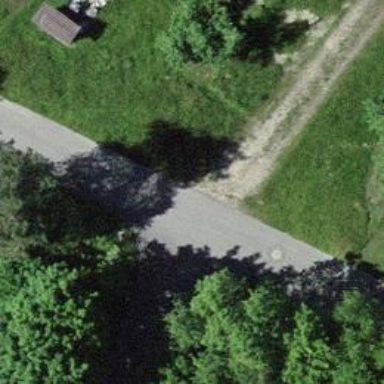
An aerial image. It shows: Driveway with paved surface.